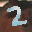
Label: 2